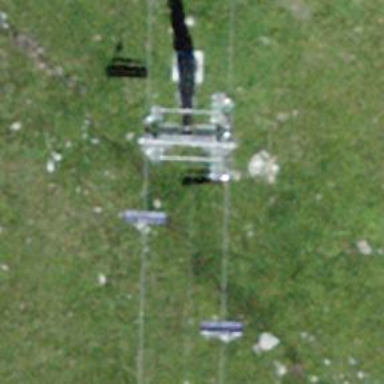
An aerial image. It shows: Pylon used for aerialway.